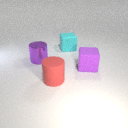
large red rubber cylinder in front of large purple rubber cube